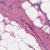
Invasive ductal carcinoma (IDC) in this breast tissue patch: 1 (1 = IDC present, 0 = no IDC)